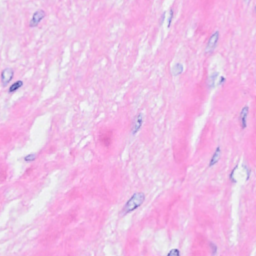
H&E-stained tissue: Breast